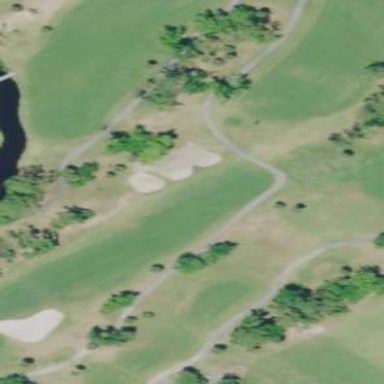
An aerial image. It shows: Scenic golf fairway.